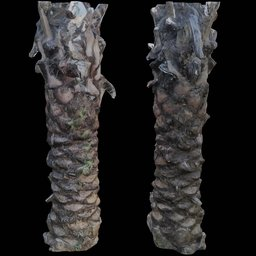
Label: people